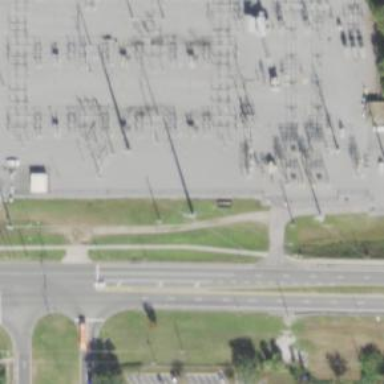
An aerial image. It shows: Power substation with transmission level designation. It is enclosed by fence.